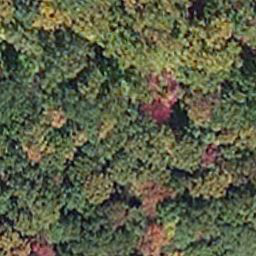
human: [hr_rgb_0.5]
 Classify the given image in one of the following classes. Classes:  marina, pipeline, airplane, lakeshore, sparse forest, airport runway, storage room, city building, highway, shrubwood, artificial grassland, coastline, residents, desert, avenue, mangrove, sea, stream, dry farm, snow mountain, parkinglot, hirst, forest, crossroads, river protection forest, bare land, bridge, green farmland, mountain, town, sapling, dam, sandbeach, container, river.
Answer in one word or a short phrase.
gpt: mangrove